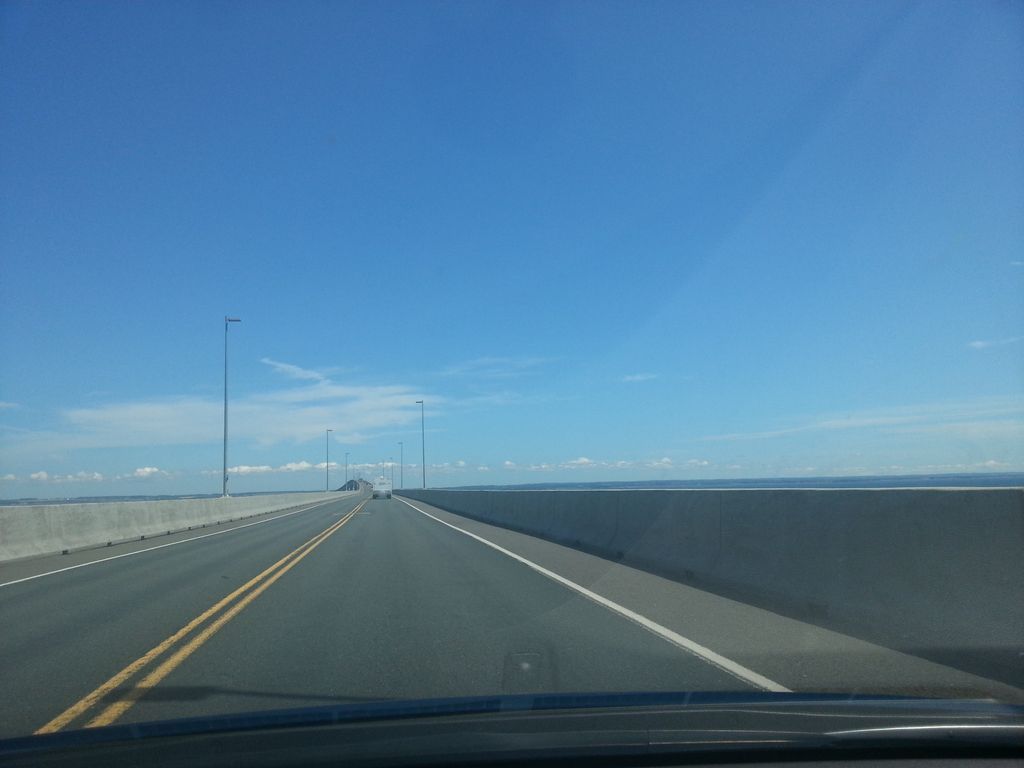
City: charlottetown